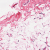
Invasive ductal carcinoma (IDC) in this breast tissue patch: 0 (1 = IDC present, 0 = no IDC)